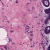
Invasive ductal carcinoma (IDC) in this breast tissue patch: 0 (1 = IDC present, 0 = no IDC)